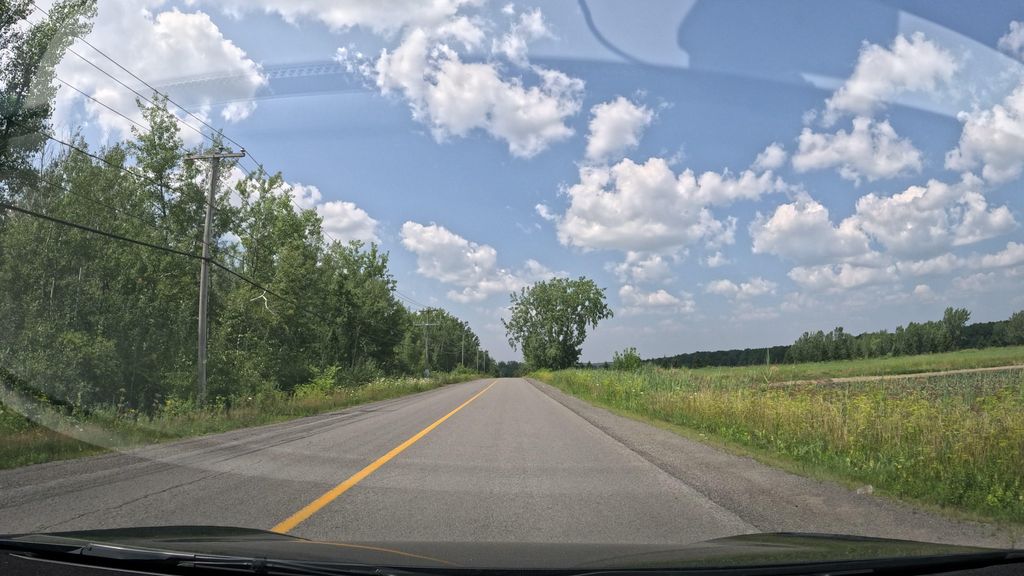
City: montreal